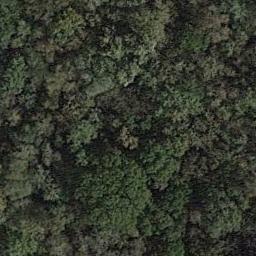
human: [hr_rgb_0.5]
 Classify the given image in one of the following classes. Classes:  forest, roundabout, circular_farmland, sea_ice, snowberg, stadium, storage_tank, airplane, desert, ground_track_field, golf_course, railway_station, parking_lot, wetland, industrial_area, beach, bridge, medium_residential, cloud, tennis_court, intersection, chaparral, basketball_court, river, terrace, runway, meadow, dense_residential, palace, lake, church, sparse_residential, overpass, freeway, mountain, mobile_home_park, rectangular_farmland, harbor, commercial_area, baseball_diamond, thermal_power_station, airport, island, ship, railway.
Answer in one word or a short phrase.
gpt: forest